An envelope spectrum derived from a bearing vibration measurement is shown; the reference markers locate BPFO, BPFI, BSF and FTF for this bearing geometry and shaft speed. Diagnose the bearing from this image, choosing from: normal, inner_race, outer_race, ball.
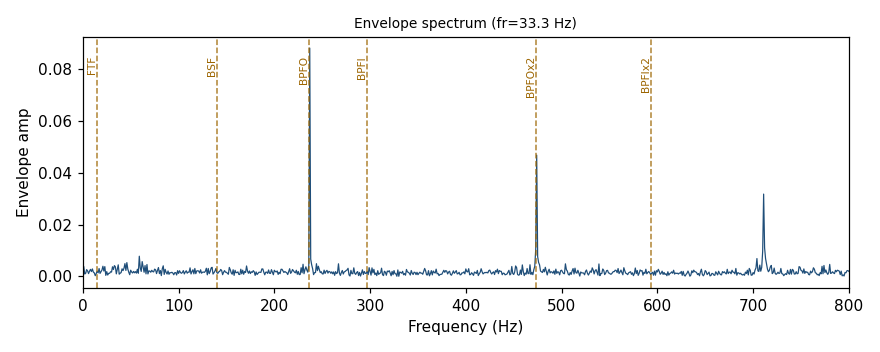
Answer: outer_race